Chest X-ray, AP view. Patient: 41 years old, sex M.
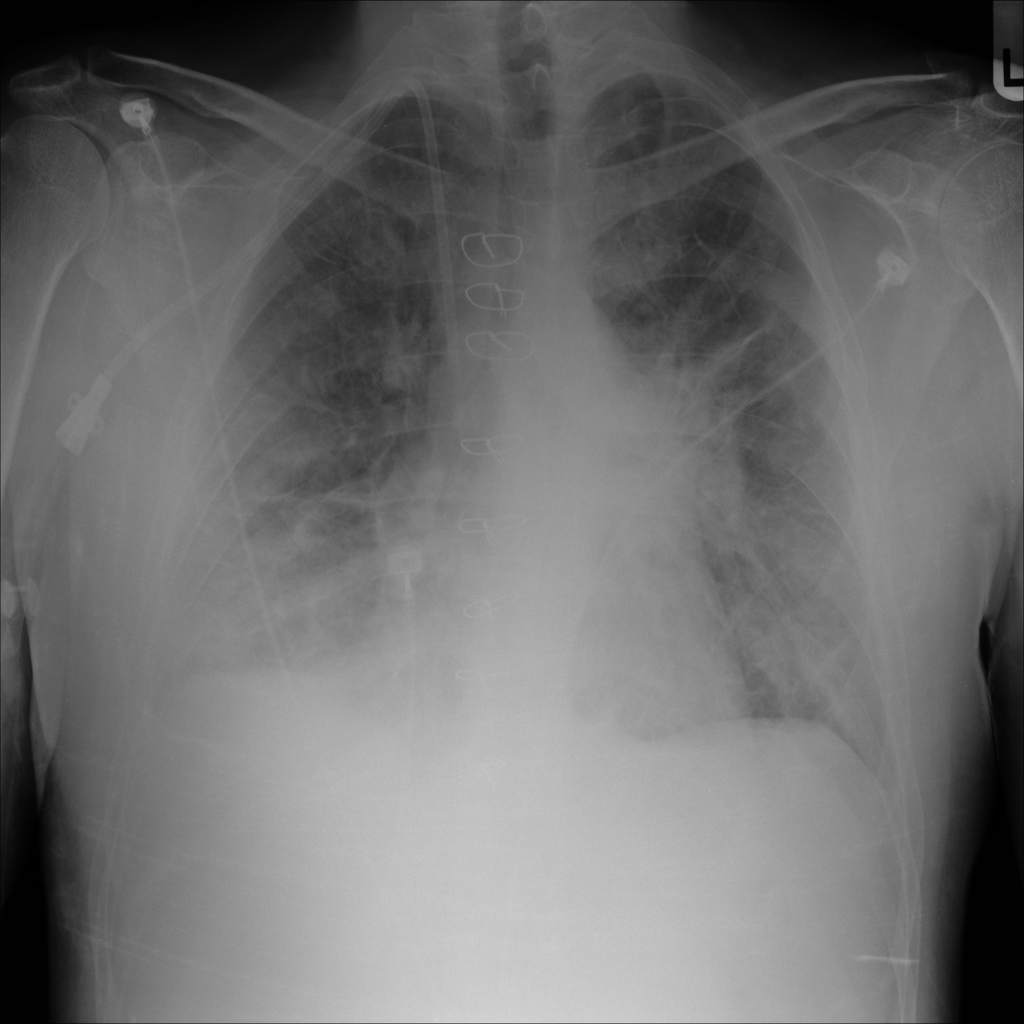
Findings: Edema, Infiltration, Mass